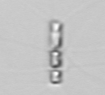
Label: Chaetoceros